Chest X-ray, AP view. Patient: 66 years old, sex F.
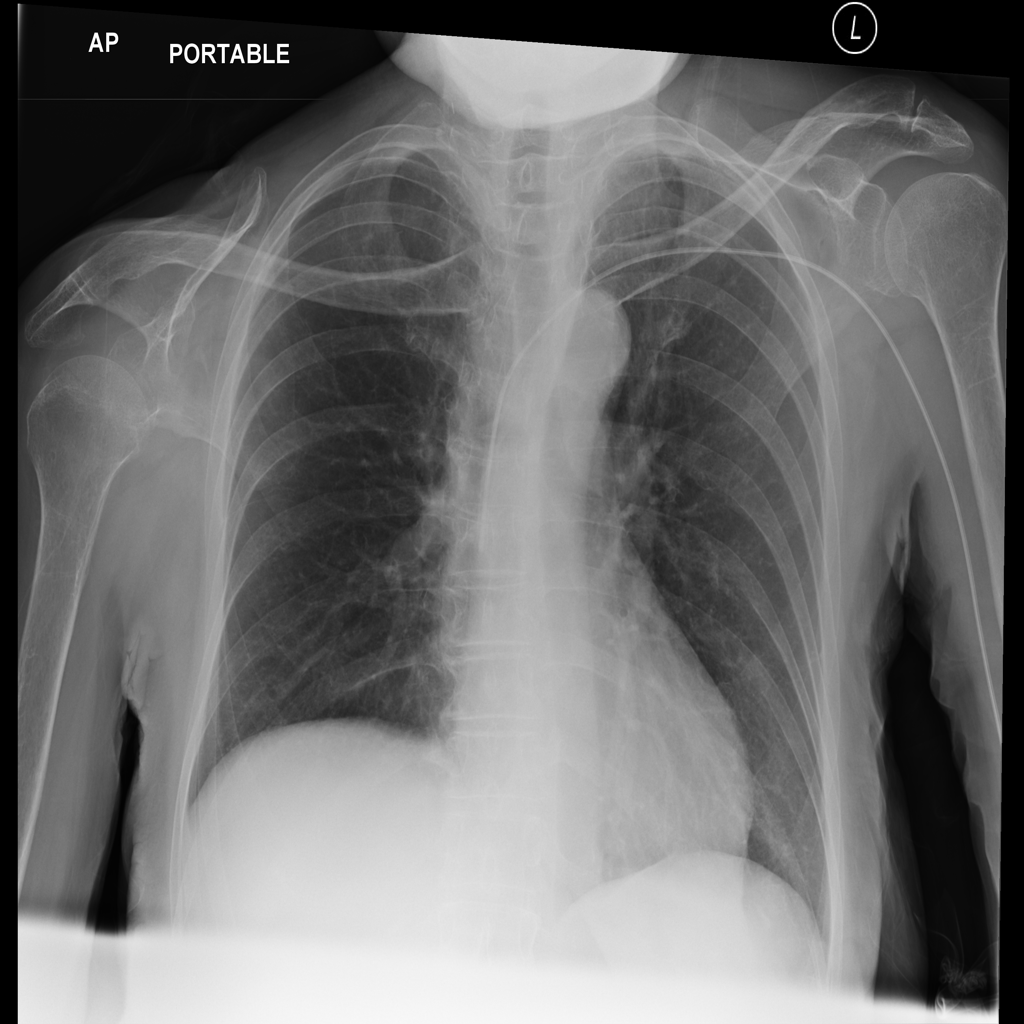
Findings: Atelectasis